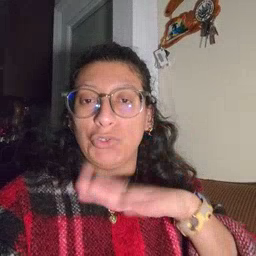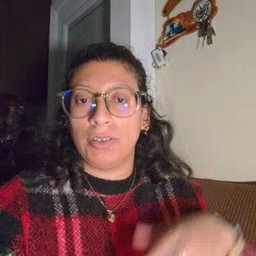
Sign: child